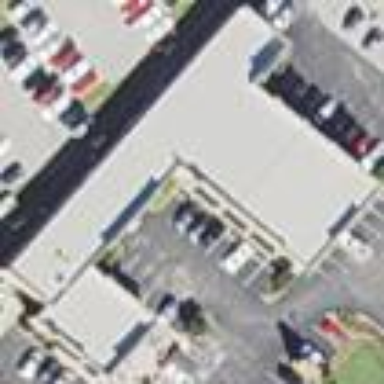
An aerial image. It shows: Mall building.